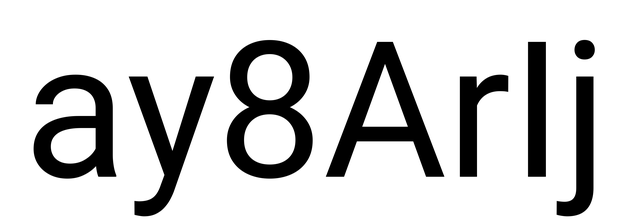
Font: Roboto_Regular